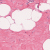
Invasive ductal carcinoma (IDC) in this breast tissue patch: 0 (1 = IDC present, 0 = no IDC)